Question: I am working on a design in which I need 'accordian' as per the attached image, I have tried using jquery . Currently the look is at the link :
<URL>
We want to change the color of the text and +/- on open or close of the accordion ?
How we can do this please help us
Thanks...

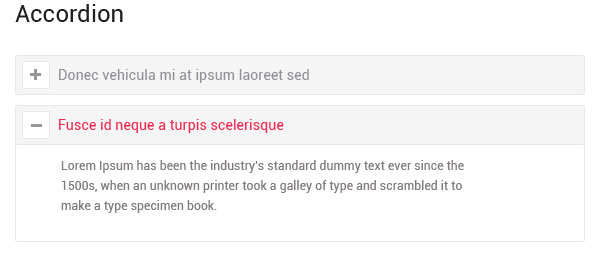
Answer: If you want some js to create all of this for you,
check DEMO <URL>
# JS
'''
$(document).ready(function(){
$('.accordion .accordion-toggle').each(function(){
$(this).html('<span class="plus">+</span>'+$(this).text());
});
$('.accordion a').on('click',function(){
var cur = $(this).children('.plus').text();
// set all to default state
$('.accordion a').children('.plus').text('+');
$('.accordion a').css({'color':'#666'});
// then, change style of current one
if(cur=='+'){
$(this).children('.plus').text('-');
$(this).css({'color':'red'});
}
else{
$(this).children('.plus').text('+');
$(this).css({'color':'#666'});
}
});
});
'''
# CSS
'''
.plus {
float:left;
width:20px;
height:20px;
text-align:center;
font-size:18px;
font-weight:bold;
border:1px solid #dfdfdf;
background:#fff;
margin:0 5px 0 0;
color:#666;
}
'''